Question: i made a setup file of my Add-Ins project using wix. it has some dependencies like dotNet and VSTO Runtime. so I used Wix bootstrapper to confirm that dependencies must be installed before installing the product it works too. But i need conditional installation of dependencies like if dotNet and VSTO runtime is installed then don't look for install these items. i tried the registry searches too but didn't get success, here is my bootstrapper code tell me where i need to modify my code.
'''
<?xml version="1.0" encoding="UTF-8"?>
<Wix xmlns="http://schemas.microsoft.com/wix/2006/wi" xmlns:bal="http://schemas.microsoft.com/wix/BalExtension"
xmlns:util="http://schemas.microsoft.com/wix/UtilExtension">
<Bundle Name="FinalSetup" Version="1.0.0.0" Manufacturer="Ramesh" UpgradeCode="5704ca64-b7bc-487b-8867-cabb51621c0e">
<BootstrapperApplicationRef Id="WixStandardBootstrapperApplication.RtfLicense" >
<bal:WixStandardBootstrapperApplication LicenseFile="mylicense.rtf"
SuppressOptionsUI="yes" />
</BootstrapperApplicationRef>
<Chain>
<ExePackage Id="dotNetFx40_Full_x86_x64" SourceFile="dotNetFx40_Full_x86_x64.exe" PerMachine="yes" Cache="no"
Compressed="no"
DownloadUrl="http://download.microsoft.com/download/9/5/A/95A9616B-7A37-4AF6-BC36-D6EA96C8DAAE/dotNetFx40_Full_x86_x64.exe"
Permanent="yes"
InstallCommand="/q /norestart"
DetectCondition="VSTOR40_Installed"
InstallCondition="1" />
<ExePackage Id="VSTORuntime" SourceFile="vstor_redist.exe" Permanent="yes" Vital="yes" Cache="no" Compressed="no"
DownloadUrl="http://go.microsoft.com/fwlink/?LinkId=158917"
PerMachine="yes"
InstallCommand="/q /norestart"
DetectCondition="VSTOR40_Installed"
InstallCondition="NOT VSTOR40_Installed" />
<MsiPackage SourceFile="$(var.Setup.TargetPath)" Vital="yes" Compressed="yes" Id="WordAddIns" After="VSTORuntime"/>
</Chain>
</Bundle>
</Wix>
'''
Another issue i have is, i attached the 'mylicense.rft' which has some dummy contents. but setup doesn't show the license content during installation process, look at the attached snapshot

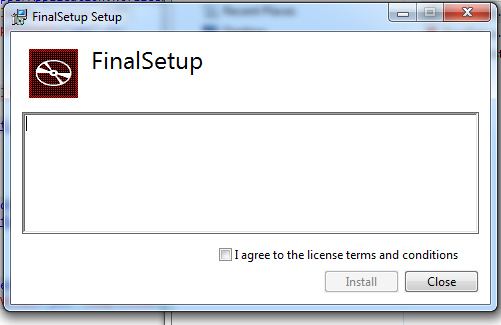
Answer: The issue was I forget to use value attribute which causes this problem. This was problem with 'rtf' file, after changing the file it worked as expected.
Here is the working version of code.
Working version is here
'''
<?xml version="1.0" encoding="UTF-8"?>
<Wix xmlns="http://schemas.microsoft.com/wix/2006/wi" xmlns:bal="http://schemas.microsoft.com/wix/BalExtension"
xmlns:util="http://schemas.microsoft.com/wix/UtilExtension">
<Bundle Name="FinalSetup" Version="1.0.0.0" Manufacturer="Ramesh" UpgradeCode="5704ca64-b7bc-487b-8867-cabb51621c0e">
<BootstrapperApplicationRef Id="WixStandardBootstrapperApplication.RtfLicense" >
<bal:WixStandardBootstrapperApplication LicenseFile="mylicense.rtf"
SuppressOptionsUI="yes" />
</BootstrapperApplicationRef>
<util:RegistrySearch Id="VSTORuntimeTest" Root="HKLM" Key="SOFTWARE\Microsoft\VSTO Runtime Setup\v4R\" Value="VSTORFeature_CLR40" Variable="VSTORFeature"/>
<util:RegistrySearch Id="VSTORuntimeVersionV4R" Root="HKLM" Key="SOFTWARE\Microsoft\VSTO Runtime Setup\v4R\" Value="Version" Variable="VSTORVersionV4R"/>
<util:RegistrySearch Id="VSTORuntimeVersionV4" Root="HKLM" Key="SOFTWARE\Microsoft\VSTO Runtime Setup\v4\" Value="Version" Variable="VSTORVersionV4"/>
<util:RegistrySearch Id="DotNetTest" Root="HKLM" Key="SOFTWARE\Microsoft\Net Framework Setup\NDP\v4\Full" Value="Install" Variable="DotNetInstall"/>
<util:RegistrySearch Id="DotNetVersion" Root="HKLM" Key="SOFTWARE\Microsoft\Net Framework Setup\NDP\v4\Full" Value="Version" Variable="DotNetVersion"/>
<Chain>
<ExePackage Id="dotNetFx40_Full_x86_x64" SourceFile="dotNetFx40_Full_x86_x64.exe" PerMachine="yes" Cache="no"
Compressed="no"
DownloadUrl="http://download.microsoft.com/download/9/5/A/95A9616B-7A37-4AF6-BC36-D6EA96C8DAAE/dotNetFx40_Full_x86_x64.exe"
Permanent="yes"
InstallCommand="/q /norestart"
DetectCondition="NOT DotNetInstall"
InstallCondition="NOT DotNetInstall OR NOT (DotNetVersion >=v4.0.30319)" />
<ExePackage Id="VSTORuntime" SourceFile="vstor_redist.exe" Permanent="yes" Vital="yes" Cache="no" Compressed="no"
DownloadUrl="http://go.microsoft.com/fwlink/?LinkId=158917"
PerMachine="yes"
InstallCommand="/q /norestart"
DetectCondition="VSTORFeature"
InstallCondition="NOT VSTORFeature OR NOT (VSTORVersionV4R >=v10.0.40303) OR NOT (VSTORVersionV4 >=v10.0.21022)" />
<MsiPackage SourceFile="$(var.Setup.TargetPath)" Vital="yes" Compressed="yes" Id="WordAddIns"/>
</Chain>
</Bundle>
</Wix>
'''